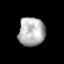
Tissue: prostate
Cell type: Endothelial cells
Senescence score: 0.7149
Nuclear area (px): 744
Mean DAPI intensity: 178.176